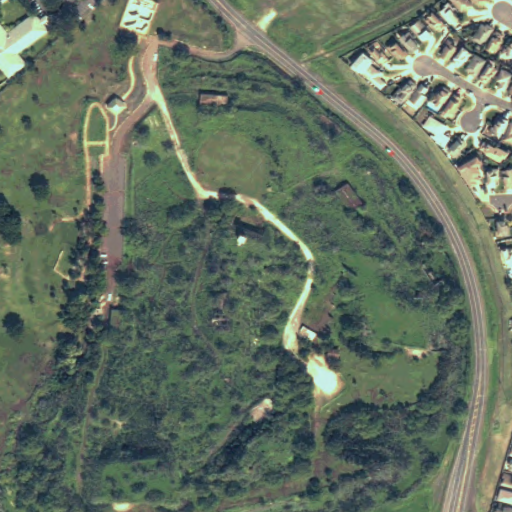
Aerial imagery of mountain in Hawaii named Pu‘ukapolei containing only unknown